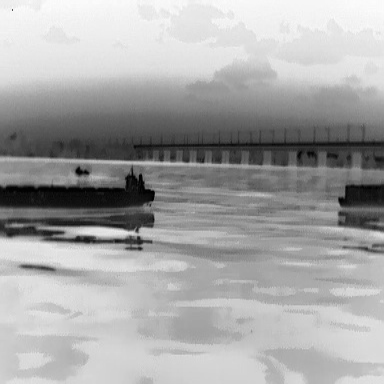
There are three objects shown in the infrared image, including a warship, a liner, and a fishing_boat.